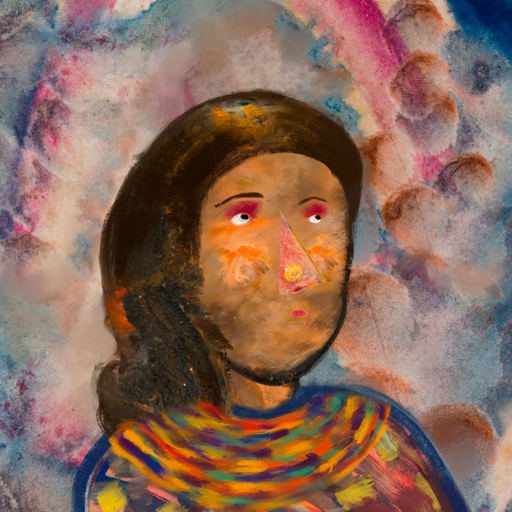
Background: Rupkatha, Head And Neck Side: Gypsy_Queen, Face Side: Irani, Bust: Mother_And_Son_Mother, Hair Side: Gypsy_Queen, Head Accessory: Blank, Second Necklace: An_Impression_2, Necklace: Blank, Baby: Blank